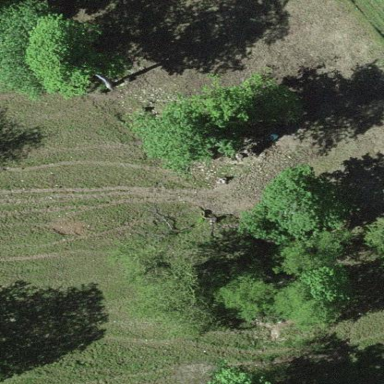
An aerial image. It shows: Forest area.